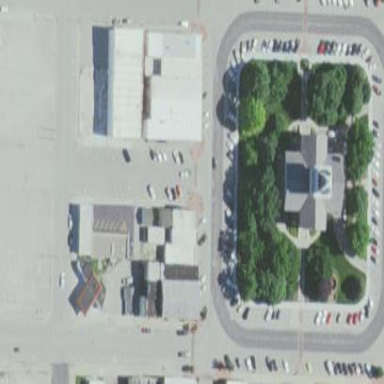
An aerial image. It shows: Retail area.